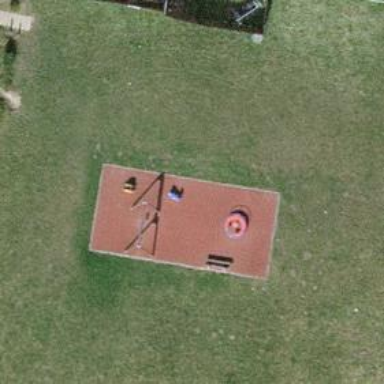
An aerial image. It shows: Playground area for leisure land.